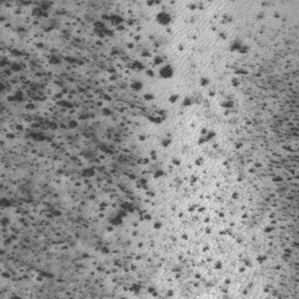
Label: frost